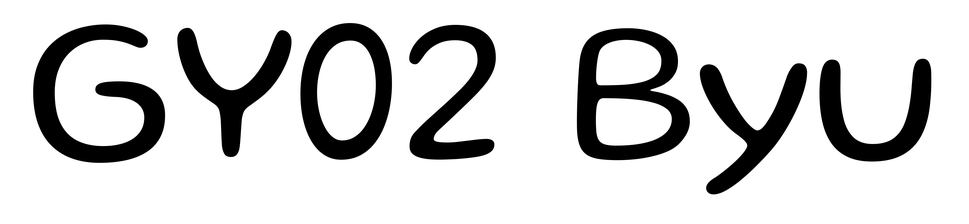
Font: Gluten_Light